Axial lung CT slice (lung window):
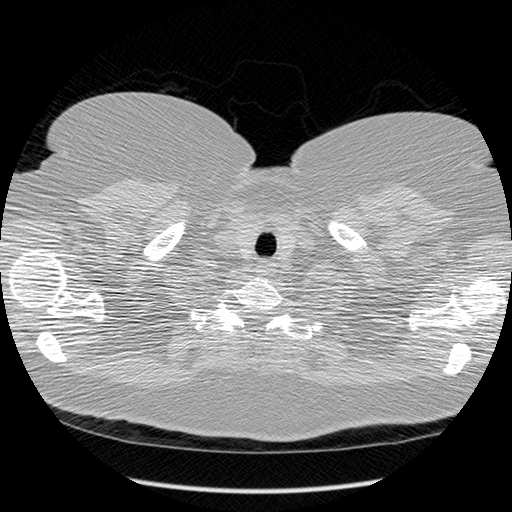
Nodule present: no